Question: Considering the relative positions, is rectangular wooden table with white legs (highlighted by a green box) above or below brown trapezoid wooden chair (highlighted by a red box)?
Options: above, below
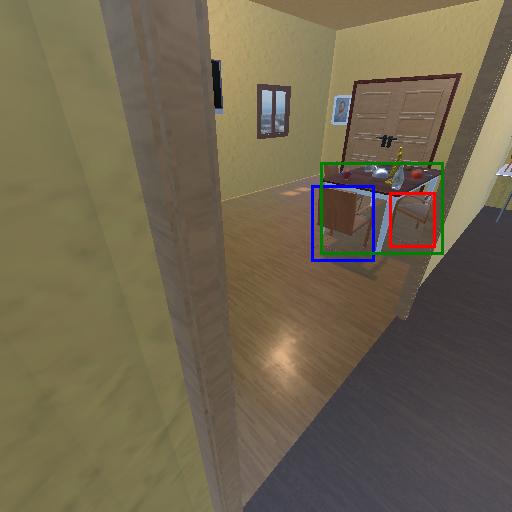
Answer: above